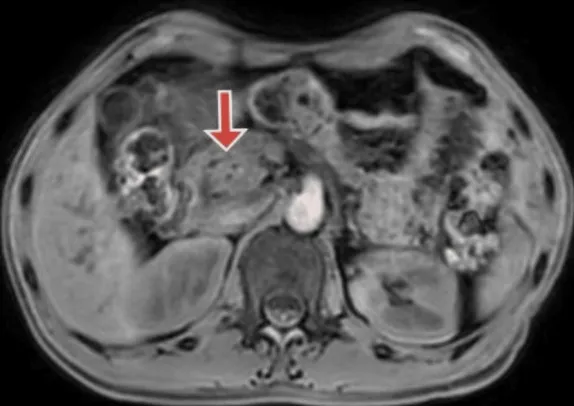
Magnetic resonance cholangiopancreatography (MRCP) 3D VANE XD image showing calcification in pancreas suggestive of chronic calcific pancreatitis (red arrow).
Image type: radiology (mri)